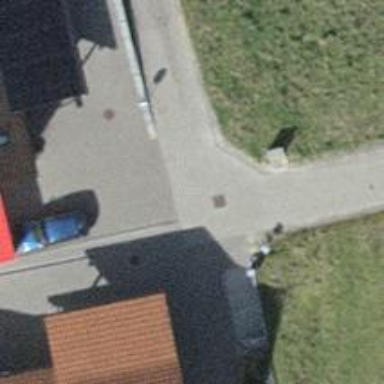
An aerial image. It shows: Driveway.